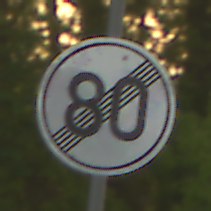
Verkehrszeichen: EndeGeschwindigkeit80
Umgebung: Outdoor, RoadRail
Tageszeit: SunriseSunset
Wetter: Clear
Licht: Natural
Jahreszeit: NotSpecified
Kontrast: LowContrast